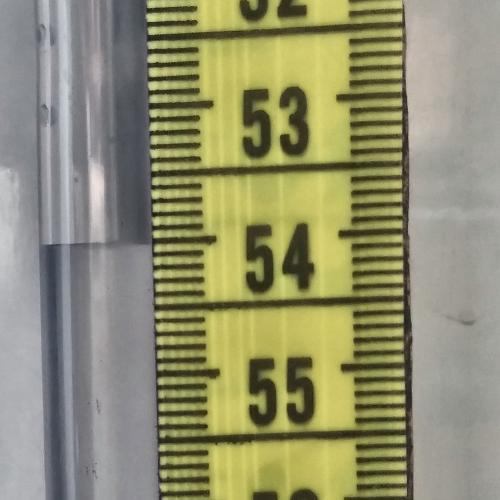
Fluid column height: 54.0 cm